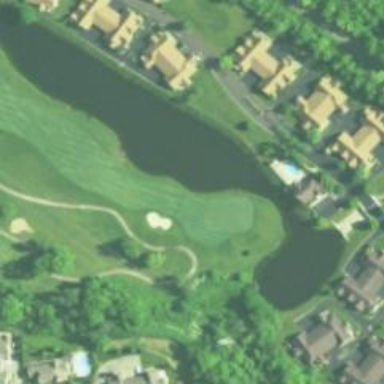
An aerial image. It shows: Scenic view of water hazard on golf course. The natural water feature adds beauty to the landscape.